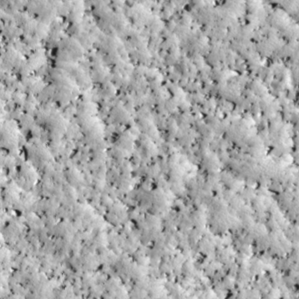
Label: non_frost